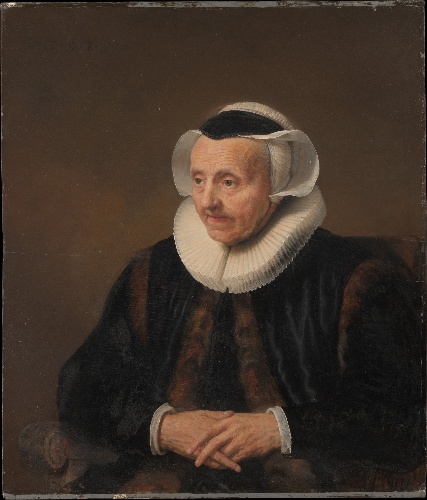
Title: Portrait of an Old Woman
Artist: Jacob Backer
Artist bio: Dutch, second quarter 17th century
Object type: Painting
Classification: Paintings
Medium: Oil on wood
Dimensions: 28 x 24 in. (71.1 x 61 cm)
Department: European Paintings
Credit line: H. O. Havemeyer Collection, Bequest of Mrs. H. O. Havemeyer, 1929
Accession year: 1929
Repository: Metropolitan Museum of Art, New York, NY
Tags: Portraits|Women